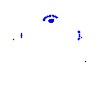
Particle: kaon